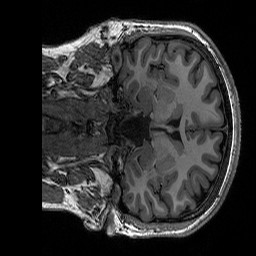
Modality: T1w
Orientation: coronal
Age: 20
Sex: female
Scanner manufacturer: siemens
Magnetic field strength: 3 T
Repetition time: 2.53 s
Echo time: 0.0033 s